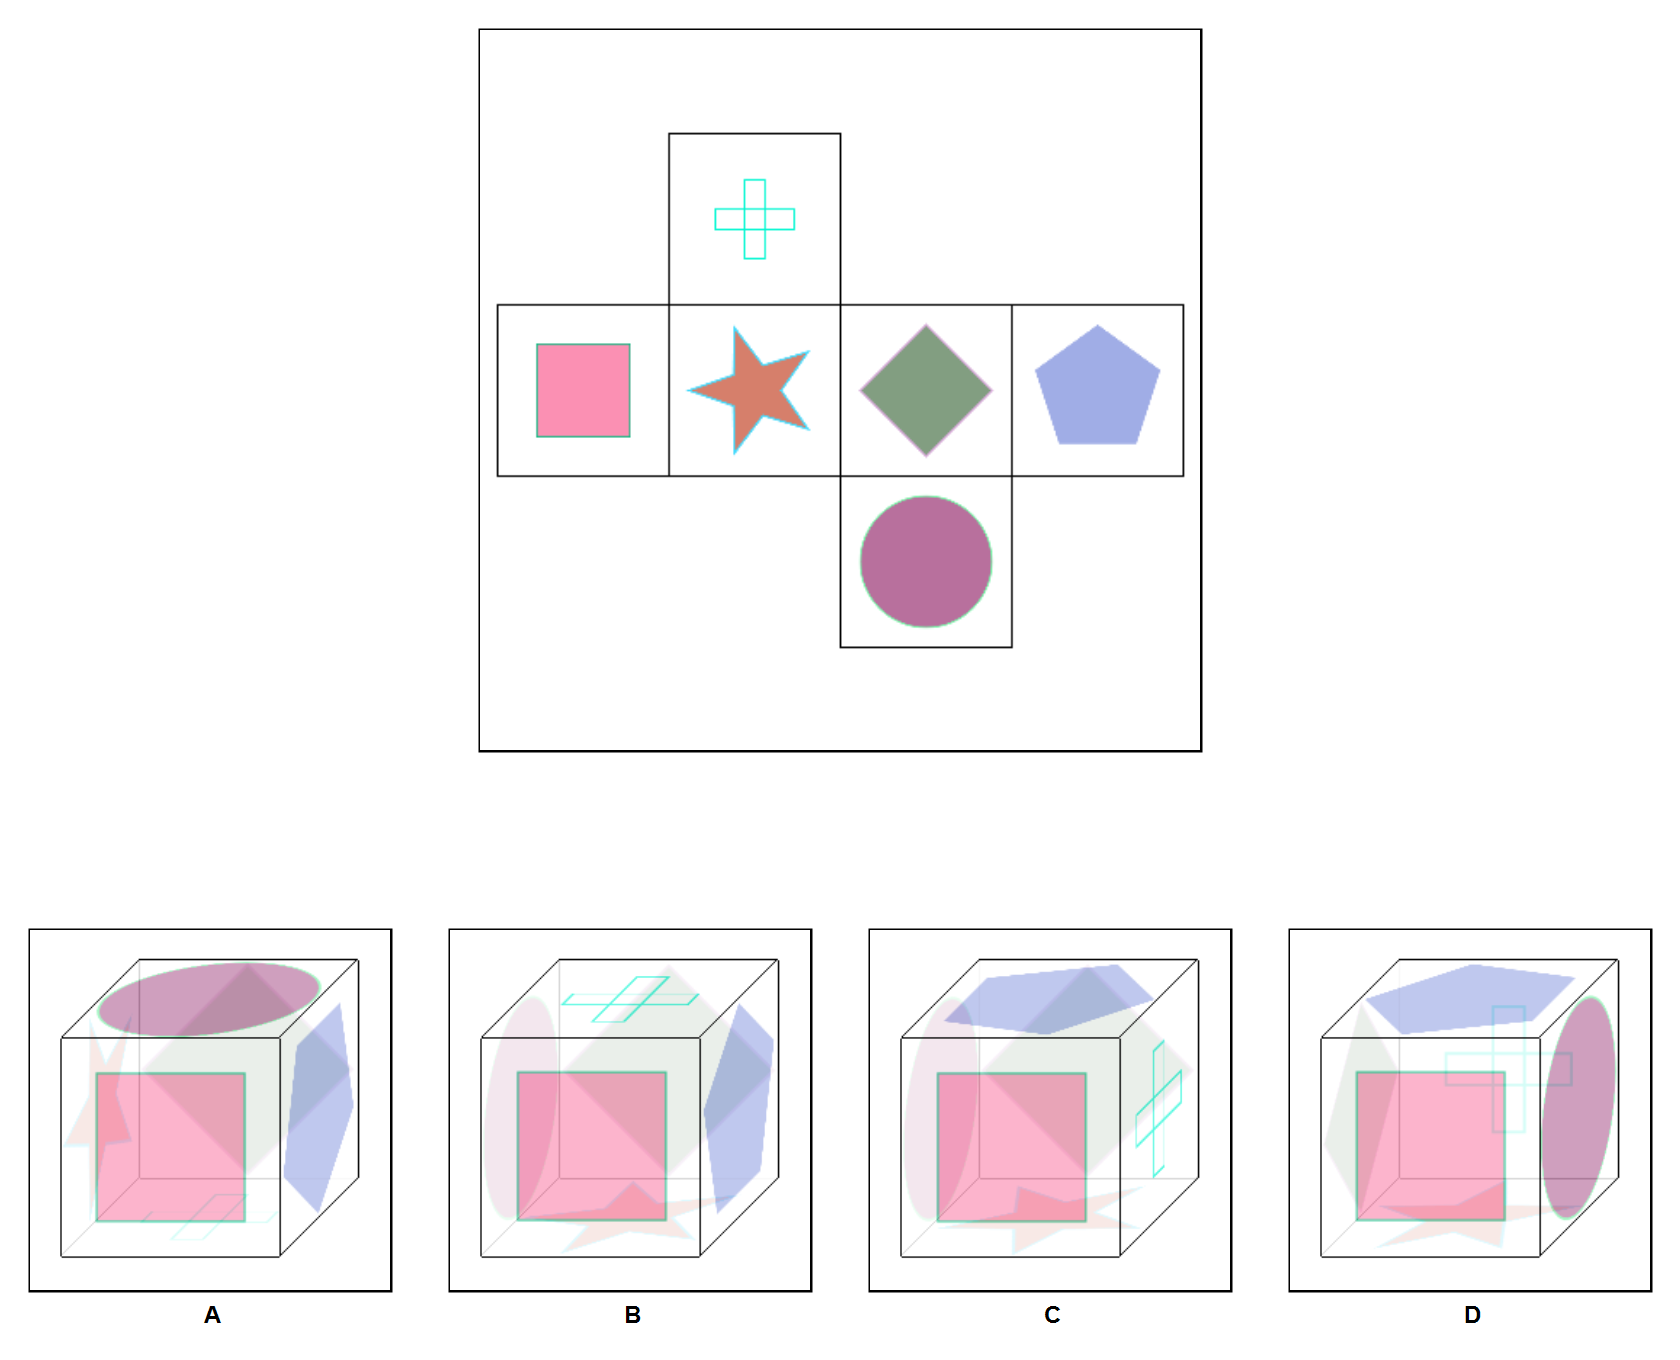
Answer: A